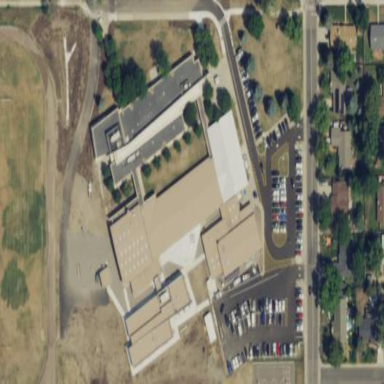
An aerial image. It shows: School building.